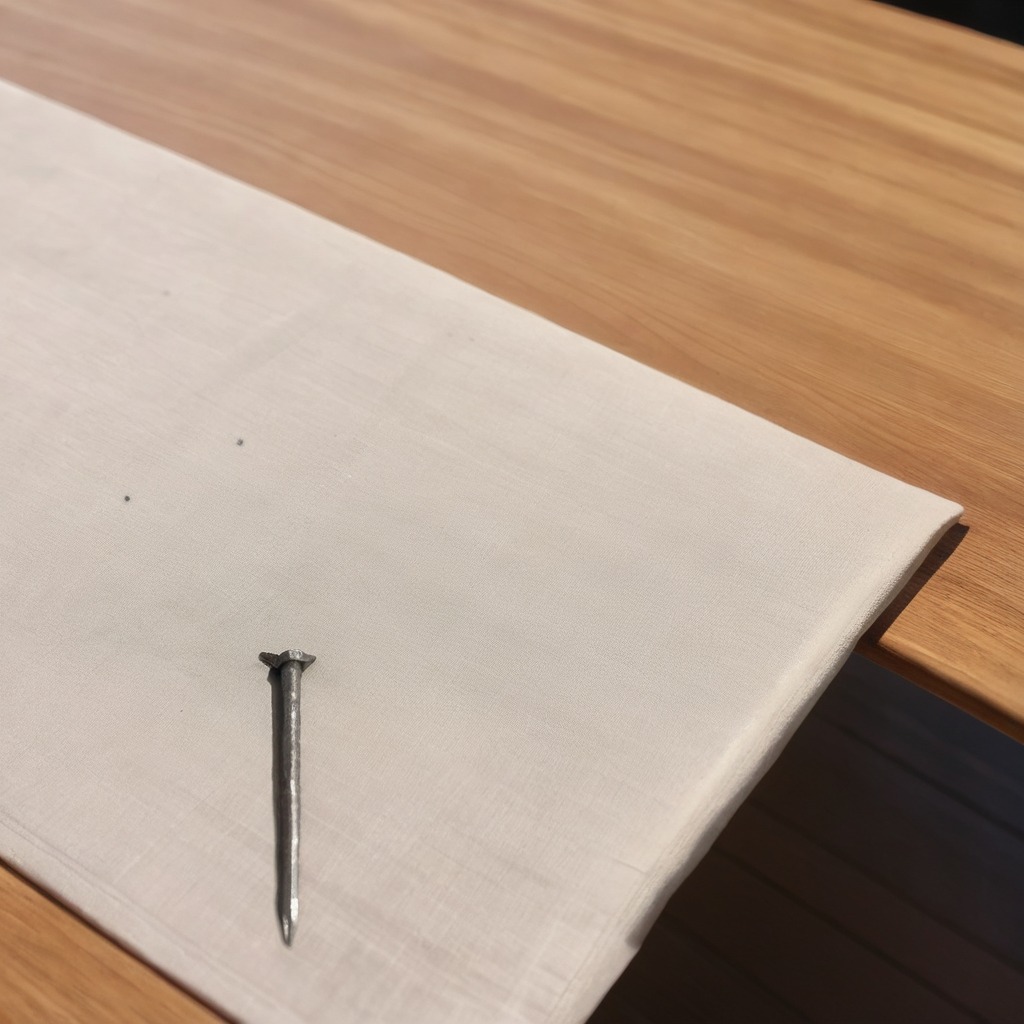
A nail is lying on the wooden table.